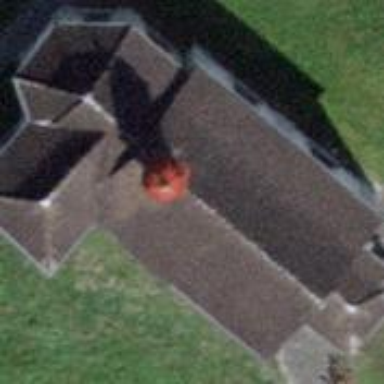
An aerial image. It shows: Chapel that serves as place of worship.